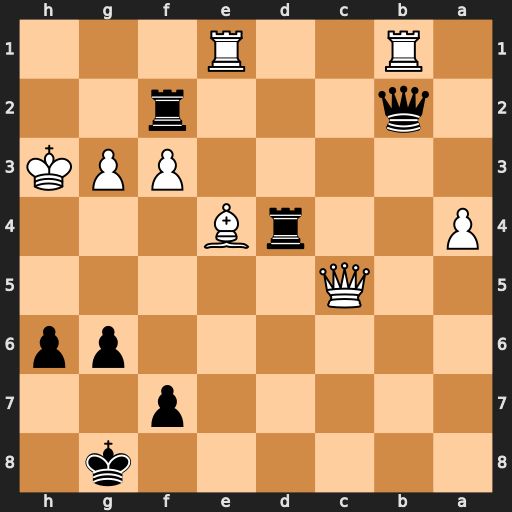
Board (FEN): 6k1/5p2/6pp/2Q5/P2rB3/5PPK/1q3r2/1R2R3
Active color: b
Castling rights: -
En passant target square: -
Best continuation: Rh2+ Kg4 f5+ Kf4 Rh4+ Ke5 Rdxe4+